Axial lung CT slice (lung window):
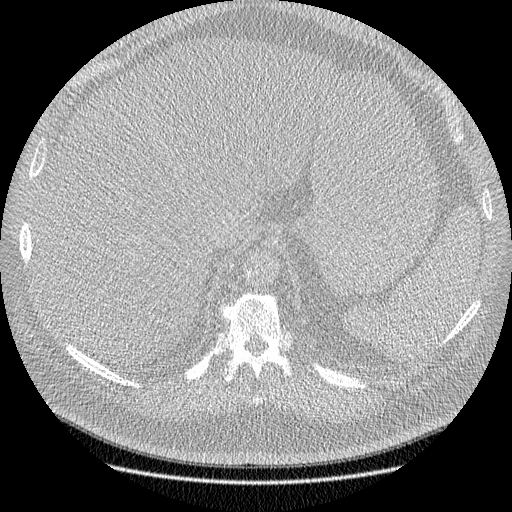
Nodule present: no